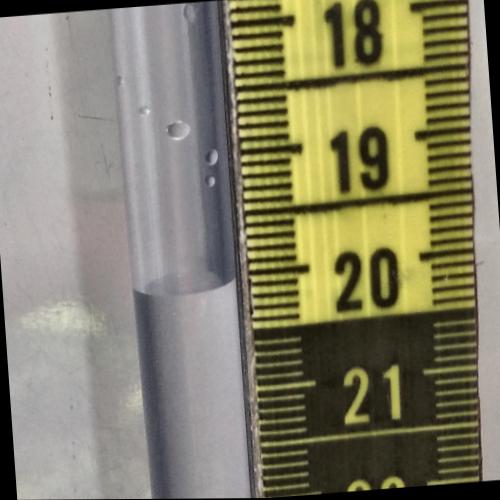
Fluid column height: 20.1 cm